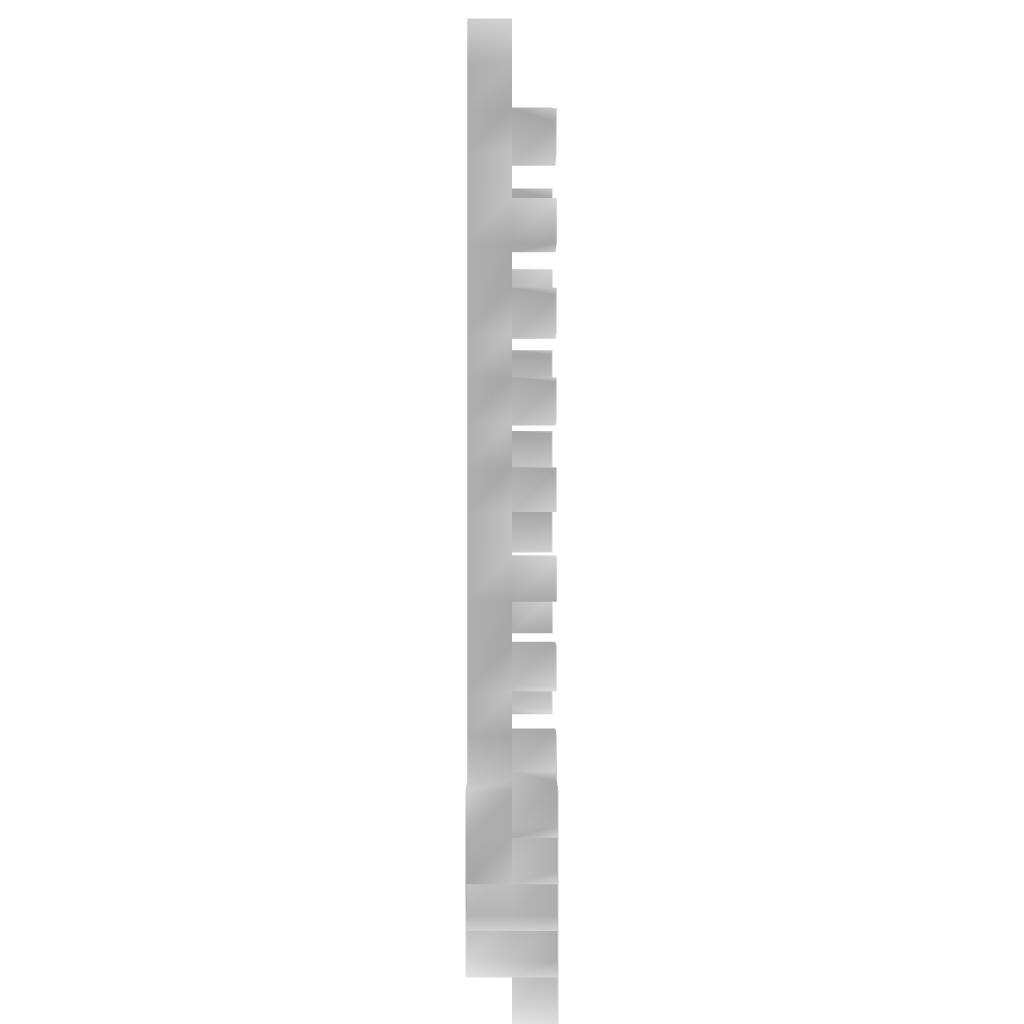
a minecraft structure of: Multiplayer Zipper Elevator bad low quality